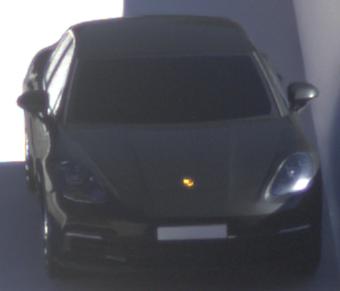
Make: Porsche
Model: Panamera
Detailed model: Panamera (971)
Model produced from: 2016/11
Model produced until: 2018/08
Doors: 5
Color: black
Road condition: dry road
Daytime: morning or afternoon
Contrast: high contrast